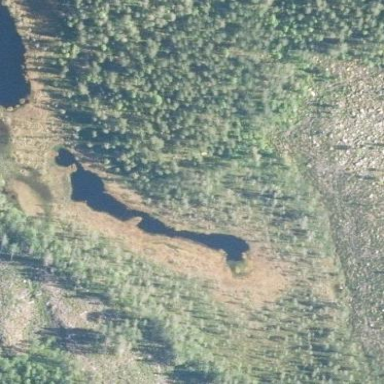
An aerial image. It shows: Serene lake.